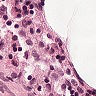
Metastatic tissue present: no